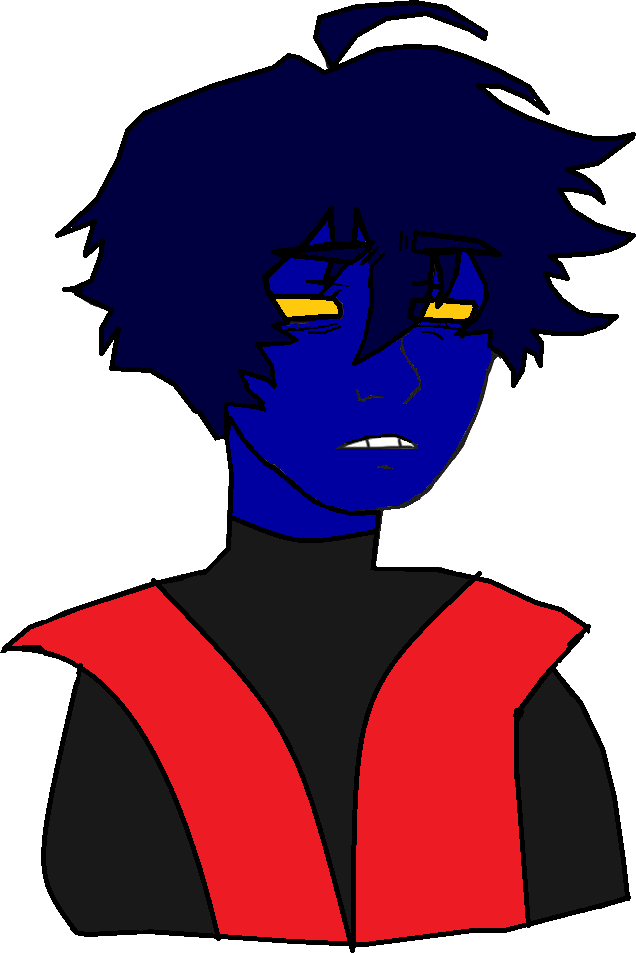
Label: 5_Twinkjak